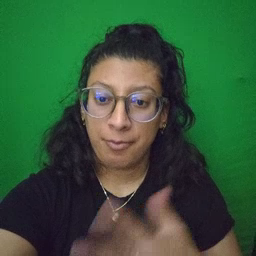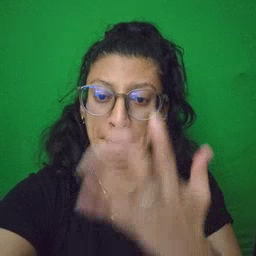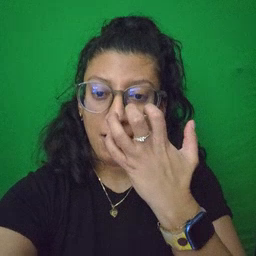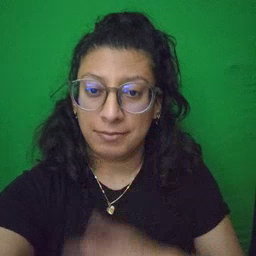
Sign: mad